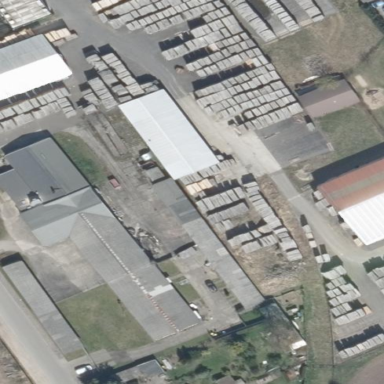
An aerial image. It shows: Industrial building.